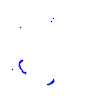
Particle: proton